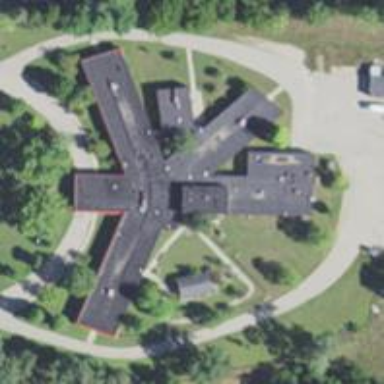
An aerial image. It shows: Nursing home.